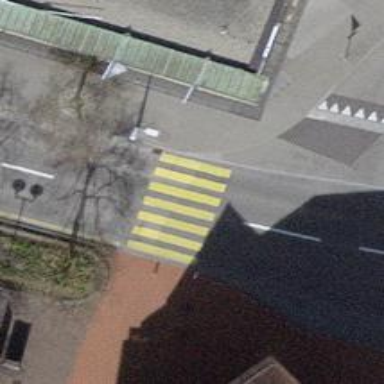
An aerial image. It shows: Pedestrian road made of paving stones.